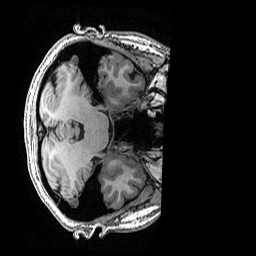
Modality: T1w
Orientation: axial
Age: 28
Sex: female
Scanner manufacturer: ge
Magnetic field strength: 3 T
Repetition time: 0.007 s
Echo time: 0.00342 s